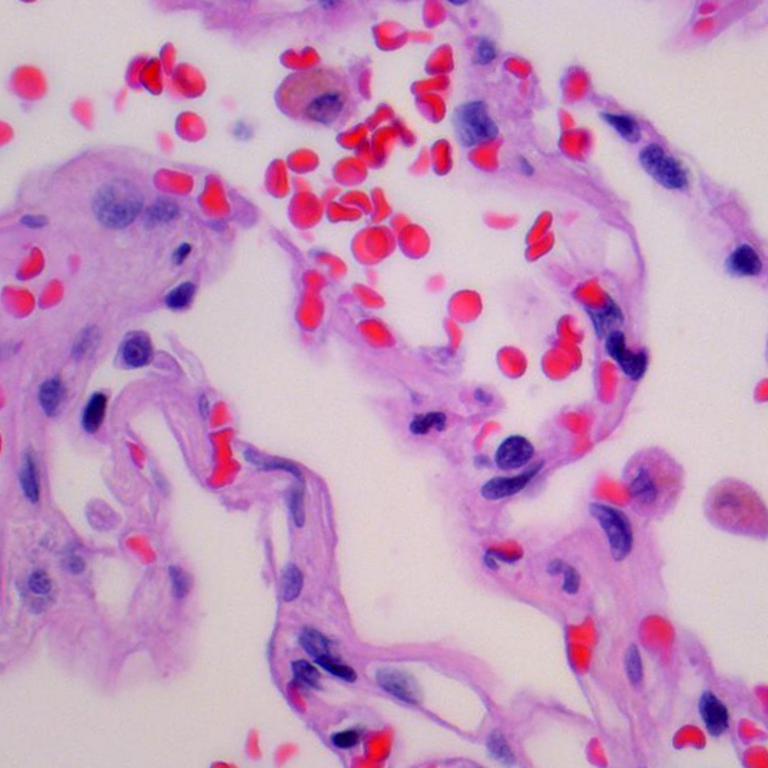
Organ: lung
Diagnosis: benign